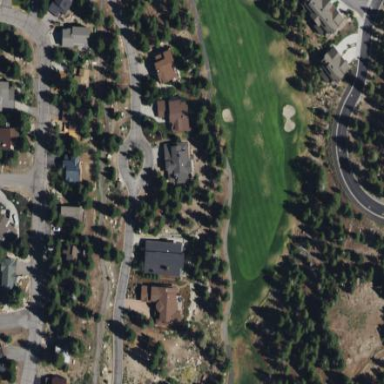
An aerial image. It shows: Green golf area with grass land use.